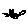
Label: cat